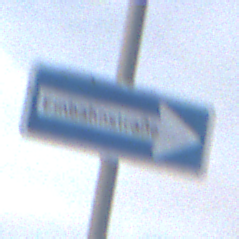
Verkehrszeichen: EinbahnstrasseRechtsweisend
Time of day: SunriseSunset
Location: Outdoor (Nature)
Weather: PartlyCloudy
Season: NotSpecified
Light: Natural